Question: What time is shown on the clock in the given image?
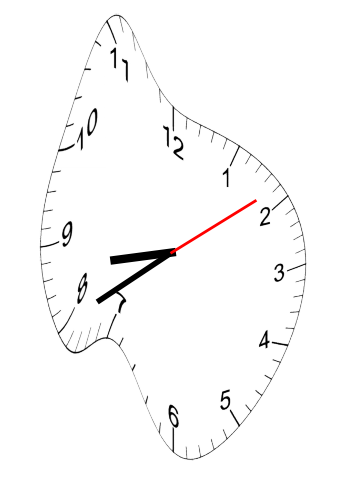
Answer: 08:40:09